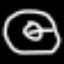
Label: donut